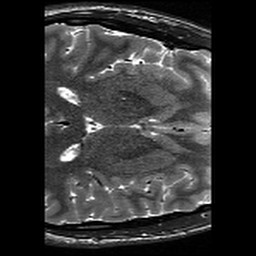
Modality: T2w
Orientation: axial
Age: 20
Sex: male
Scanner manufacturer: siemens
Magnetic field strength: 3 T
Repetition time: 13.15 s
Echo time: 0.082 s